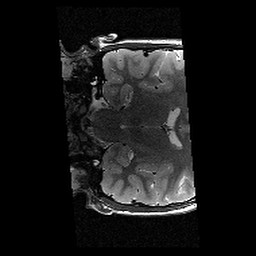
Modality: T2w
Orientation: coronal
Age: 12
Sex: female
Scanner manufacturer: siemens
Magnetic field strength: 3 T
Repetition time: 8.46 s
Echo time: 0.067 s